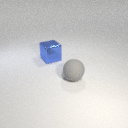
large gray rubber sphere in front of large blue metal cube